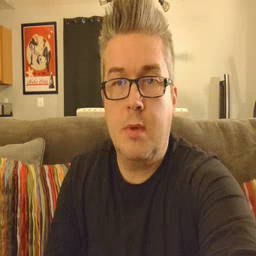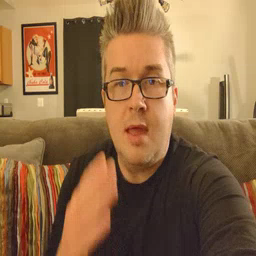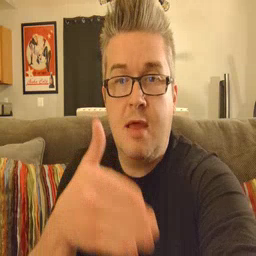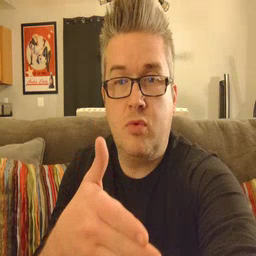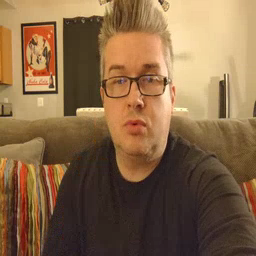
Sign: after